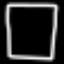
Label: square